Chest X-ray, AP view. Patient: 58 years old, sex M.
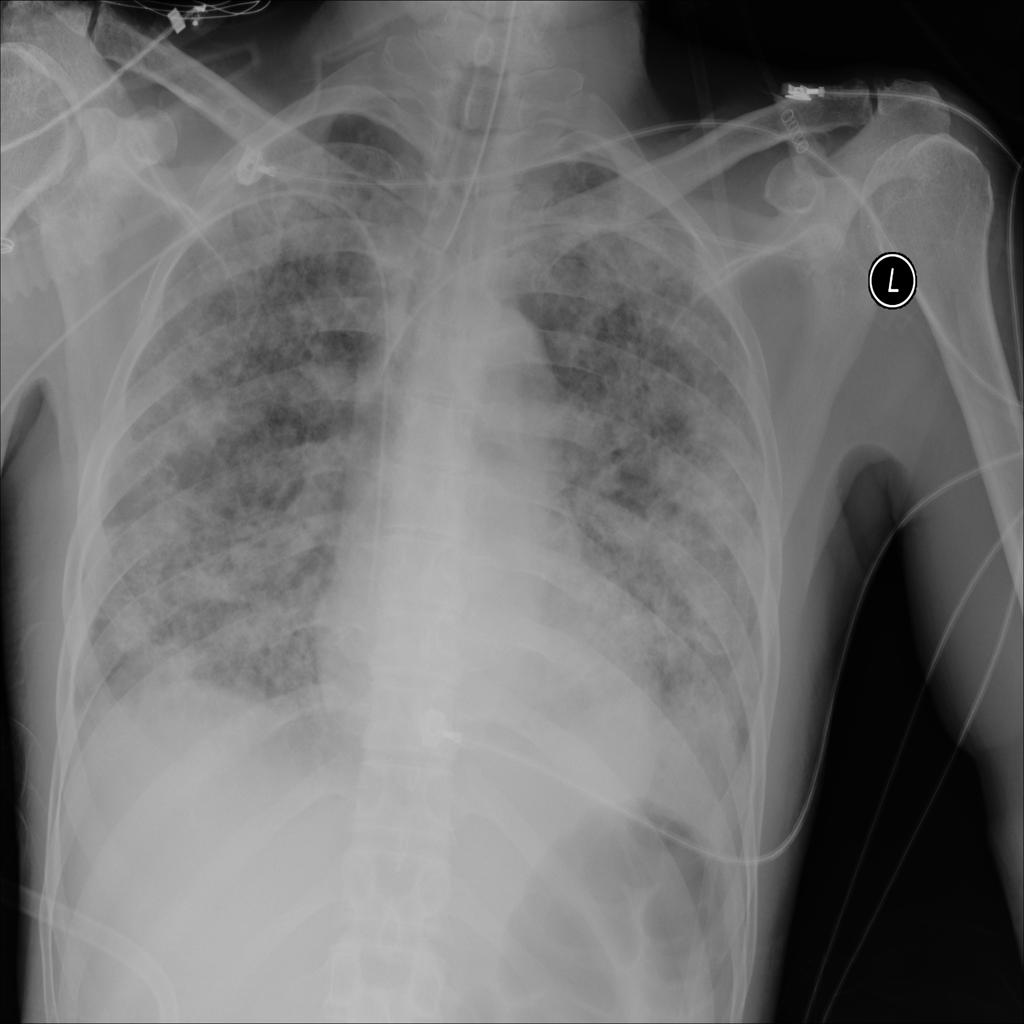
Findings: Consolidation